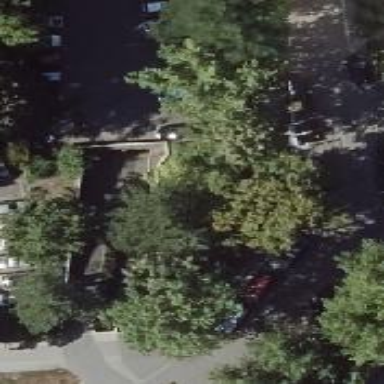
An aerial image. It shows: Parking entrance.